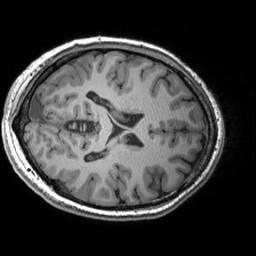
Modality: T1w
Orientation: axial
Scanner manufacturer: siemens
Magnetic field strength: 3 T
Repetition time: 2.53 s
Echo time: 0.00299 s